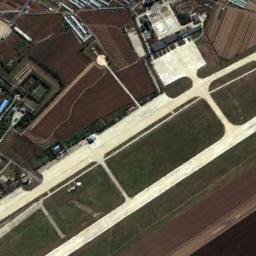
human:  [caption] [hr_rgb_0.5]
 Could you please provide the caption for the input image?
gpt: A runway at the airport is surrounded by a brown farmland with many airport houses next to the runway .

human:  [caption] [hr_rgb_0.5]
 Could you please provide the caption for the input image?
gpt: An airport is in the middle of the field next to some buildings .

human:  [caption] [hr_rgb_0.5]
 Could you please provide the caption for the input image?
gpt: The lawn is divided into many rectangular areas by runways .

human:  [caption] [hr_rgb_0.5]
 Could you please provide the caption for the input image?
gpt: An airport with two parallel runways and an open area on the farmland .

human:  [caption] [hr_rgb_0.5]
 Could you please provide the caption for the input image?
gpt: The runway of the airport is surrounded by grass .